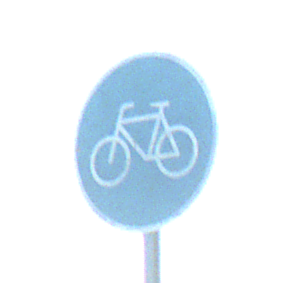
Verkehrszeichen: Radweg
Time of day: MorningAfternoon
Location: Outdoor (RoadRail)
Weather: Clear
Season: NotSpecified
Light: Natural